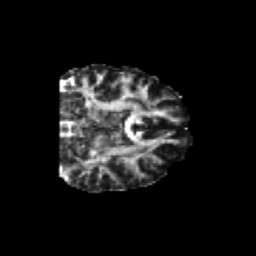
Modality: FA
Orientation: coronal
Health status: healthy
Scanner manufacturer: philips
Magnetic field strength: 3 T
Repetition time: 6.964 s
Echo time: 0.092 s